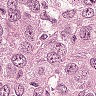
Metastatic tissue present: yes